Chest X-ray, AP view. Patient: 28 years old, sex F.
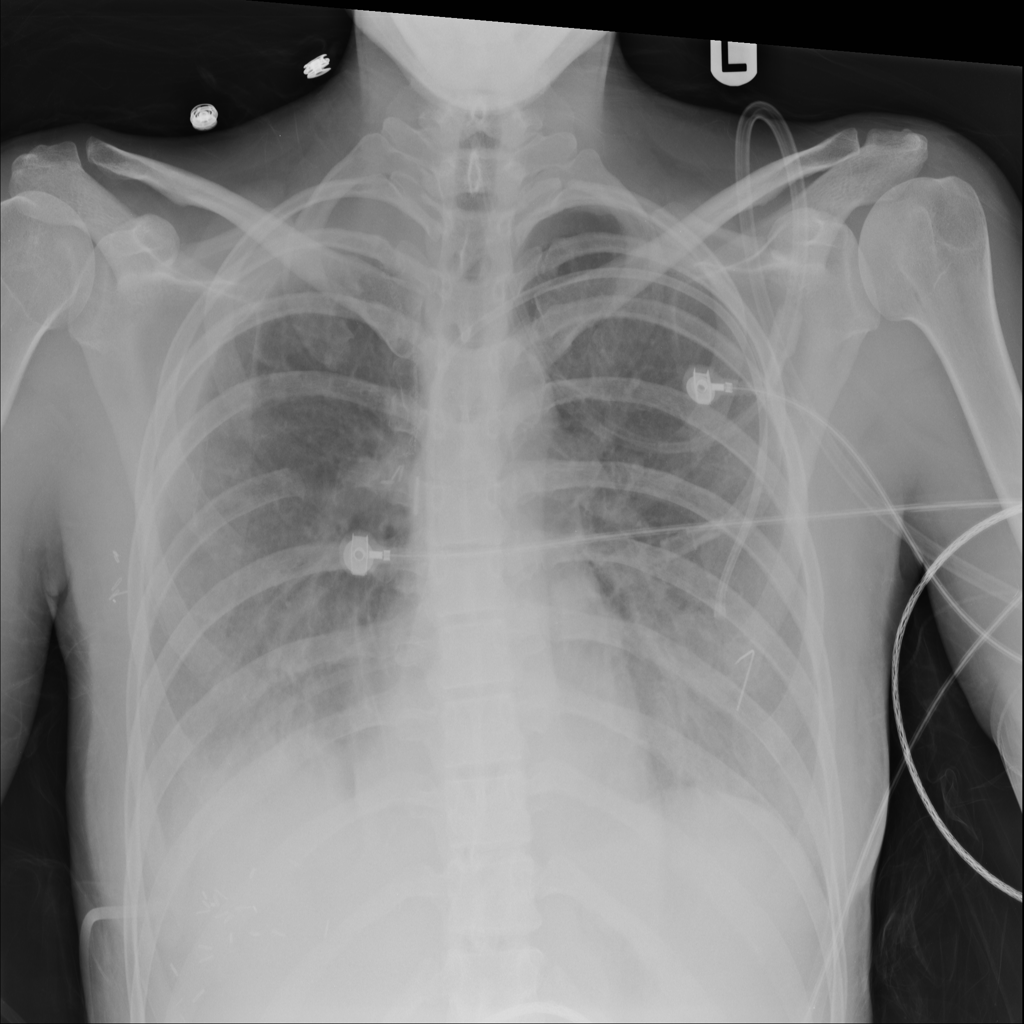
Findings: Effusion, Infiltration